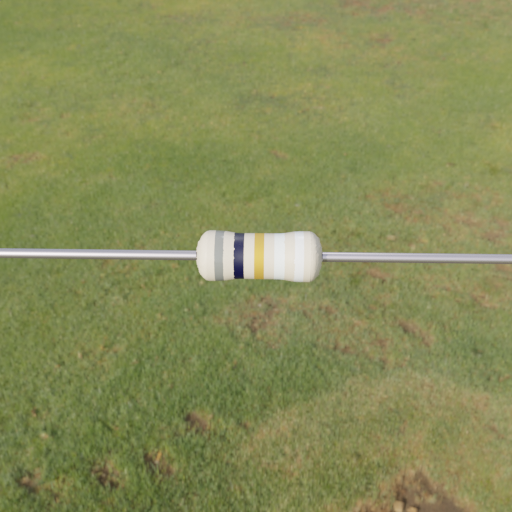
Resistor colour bands (in order): gray, black, gold, white, white